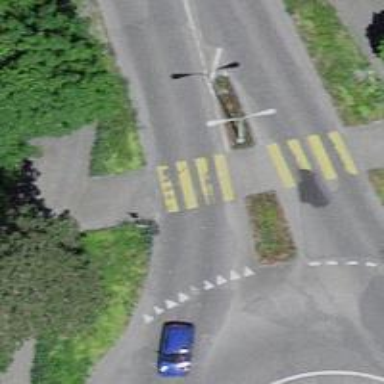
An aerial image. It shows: Zebra crossing with uncontrolled intersection and pedestrian island.